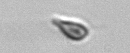
Label: Cryptophyta